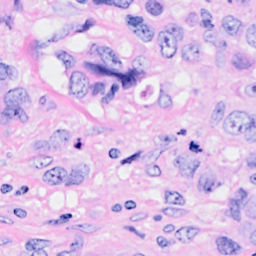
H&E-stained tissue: Breast